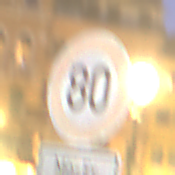
Verkehrszeichen: Geschwindigkeit80
Zusatzzeichen unten: ZeitangabenMitBeschraenkungAufWochentage2
Umgebung: Outdoor, Urban
Tageszeit: Night
Wetter: Clear
Licht: Artificial
Jahreszeit: NotSpecified
Kontrast: HighContrast